Question: I am having following database :

Now I want to identify the major data redundancy problems exhibited by this file structure. Also are there some changes that can be made
for the Employee_Name and Employee_Phone? I am new to database and all, so please help
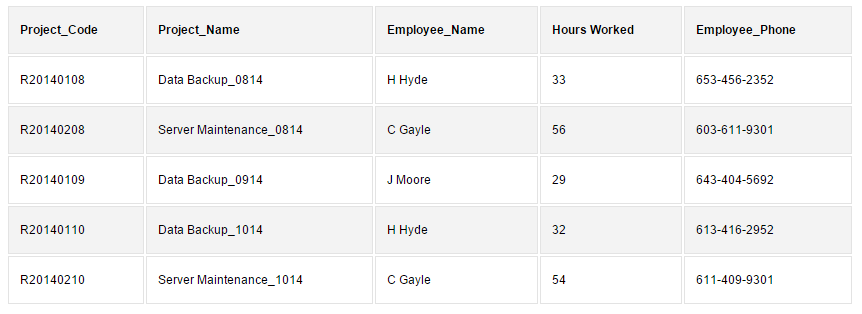
Answer: I'd advise you to keep a table for your projects and a separate table for your Employees. I don't know what you're trying to accomplish so maybe Employees is really a People table with a flag to indicate an employee. Then I'd keep a separate table as well (I'd call it Activity) which links to Projects and Employees and contains HoursWorked and maybe some notes. Then to get what you've got here I'd create a view that joins the tables together and groups by Project and Employee and sums up the hours worked.
Somthing like:
'''
Create table Project
(
ID int not null,
ProjectCode nvarchar(32),
ProjectName nvarchar(128)
);
Create table Employee
(
ID int not null,
EmployeeName nvarchar(128),
PhoneNumber nvarchar(32)
);
Create table Activity
(
ID int not null,
EmployeeID int not null,
ProjectID int not null,
Hours decimal,
Notes nvarchar(MAX)
);
Create View HoursWorked AS
SELECT
P.ProjectCode,
P.ProjectName,
E.EmployeeName,
SUM(A.Hours) AS HoursWorked,
E.PhoneNumber
FROM
Activity A
INNER JOIN Project P ON P.ID = A.ProjectID
INNER JOIN Employee E ON E.ID = A.EmployeeID
GROUP BY
P.ProjectCode,
P.ProjectName,
E.EmployeeName,
E.PhoneNumber
;
'''
You'd have to create the foreign key relationships and all. Also I didn't test this out so maybe I messed up some of the syntax but the idea's there.